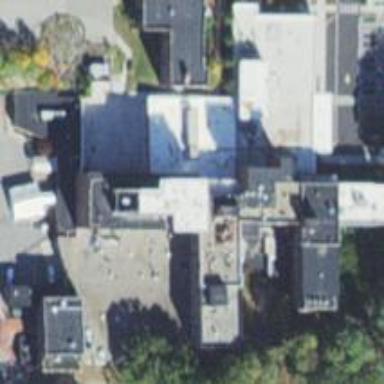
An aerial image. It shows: Hospital building.